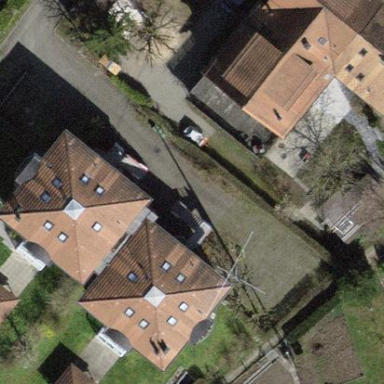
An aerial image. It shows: Building with tiled roof.